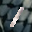
Label: 1